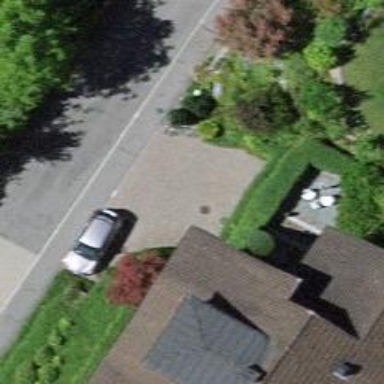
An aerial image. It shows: Sidewalk along the footway.